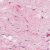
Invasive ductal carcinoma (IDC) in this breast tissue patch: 0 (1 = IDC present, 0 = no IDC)